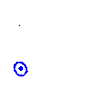
Particle: kaon